Aerial crown-view tile of a tropical tree (Barro Colorado Island, Panama), acquired 20250124:
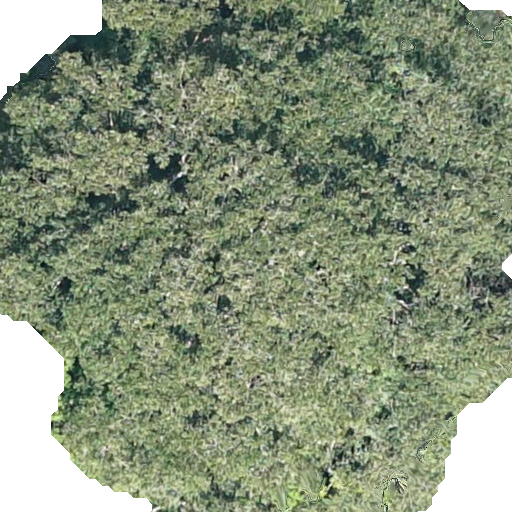
Species: Dipteryx oleifera
GBIF accepted scientific name: Dipteryx oleifera
Crown area: 455.963 m²